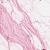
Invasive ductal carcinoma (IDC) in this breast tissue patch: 0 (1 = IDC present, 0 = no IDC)